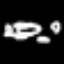
Label: airplane